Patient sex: M
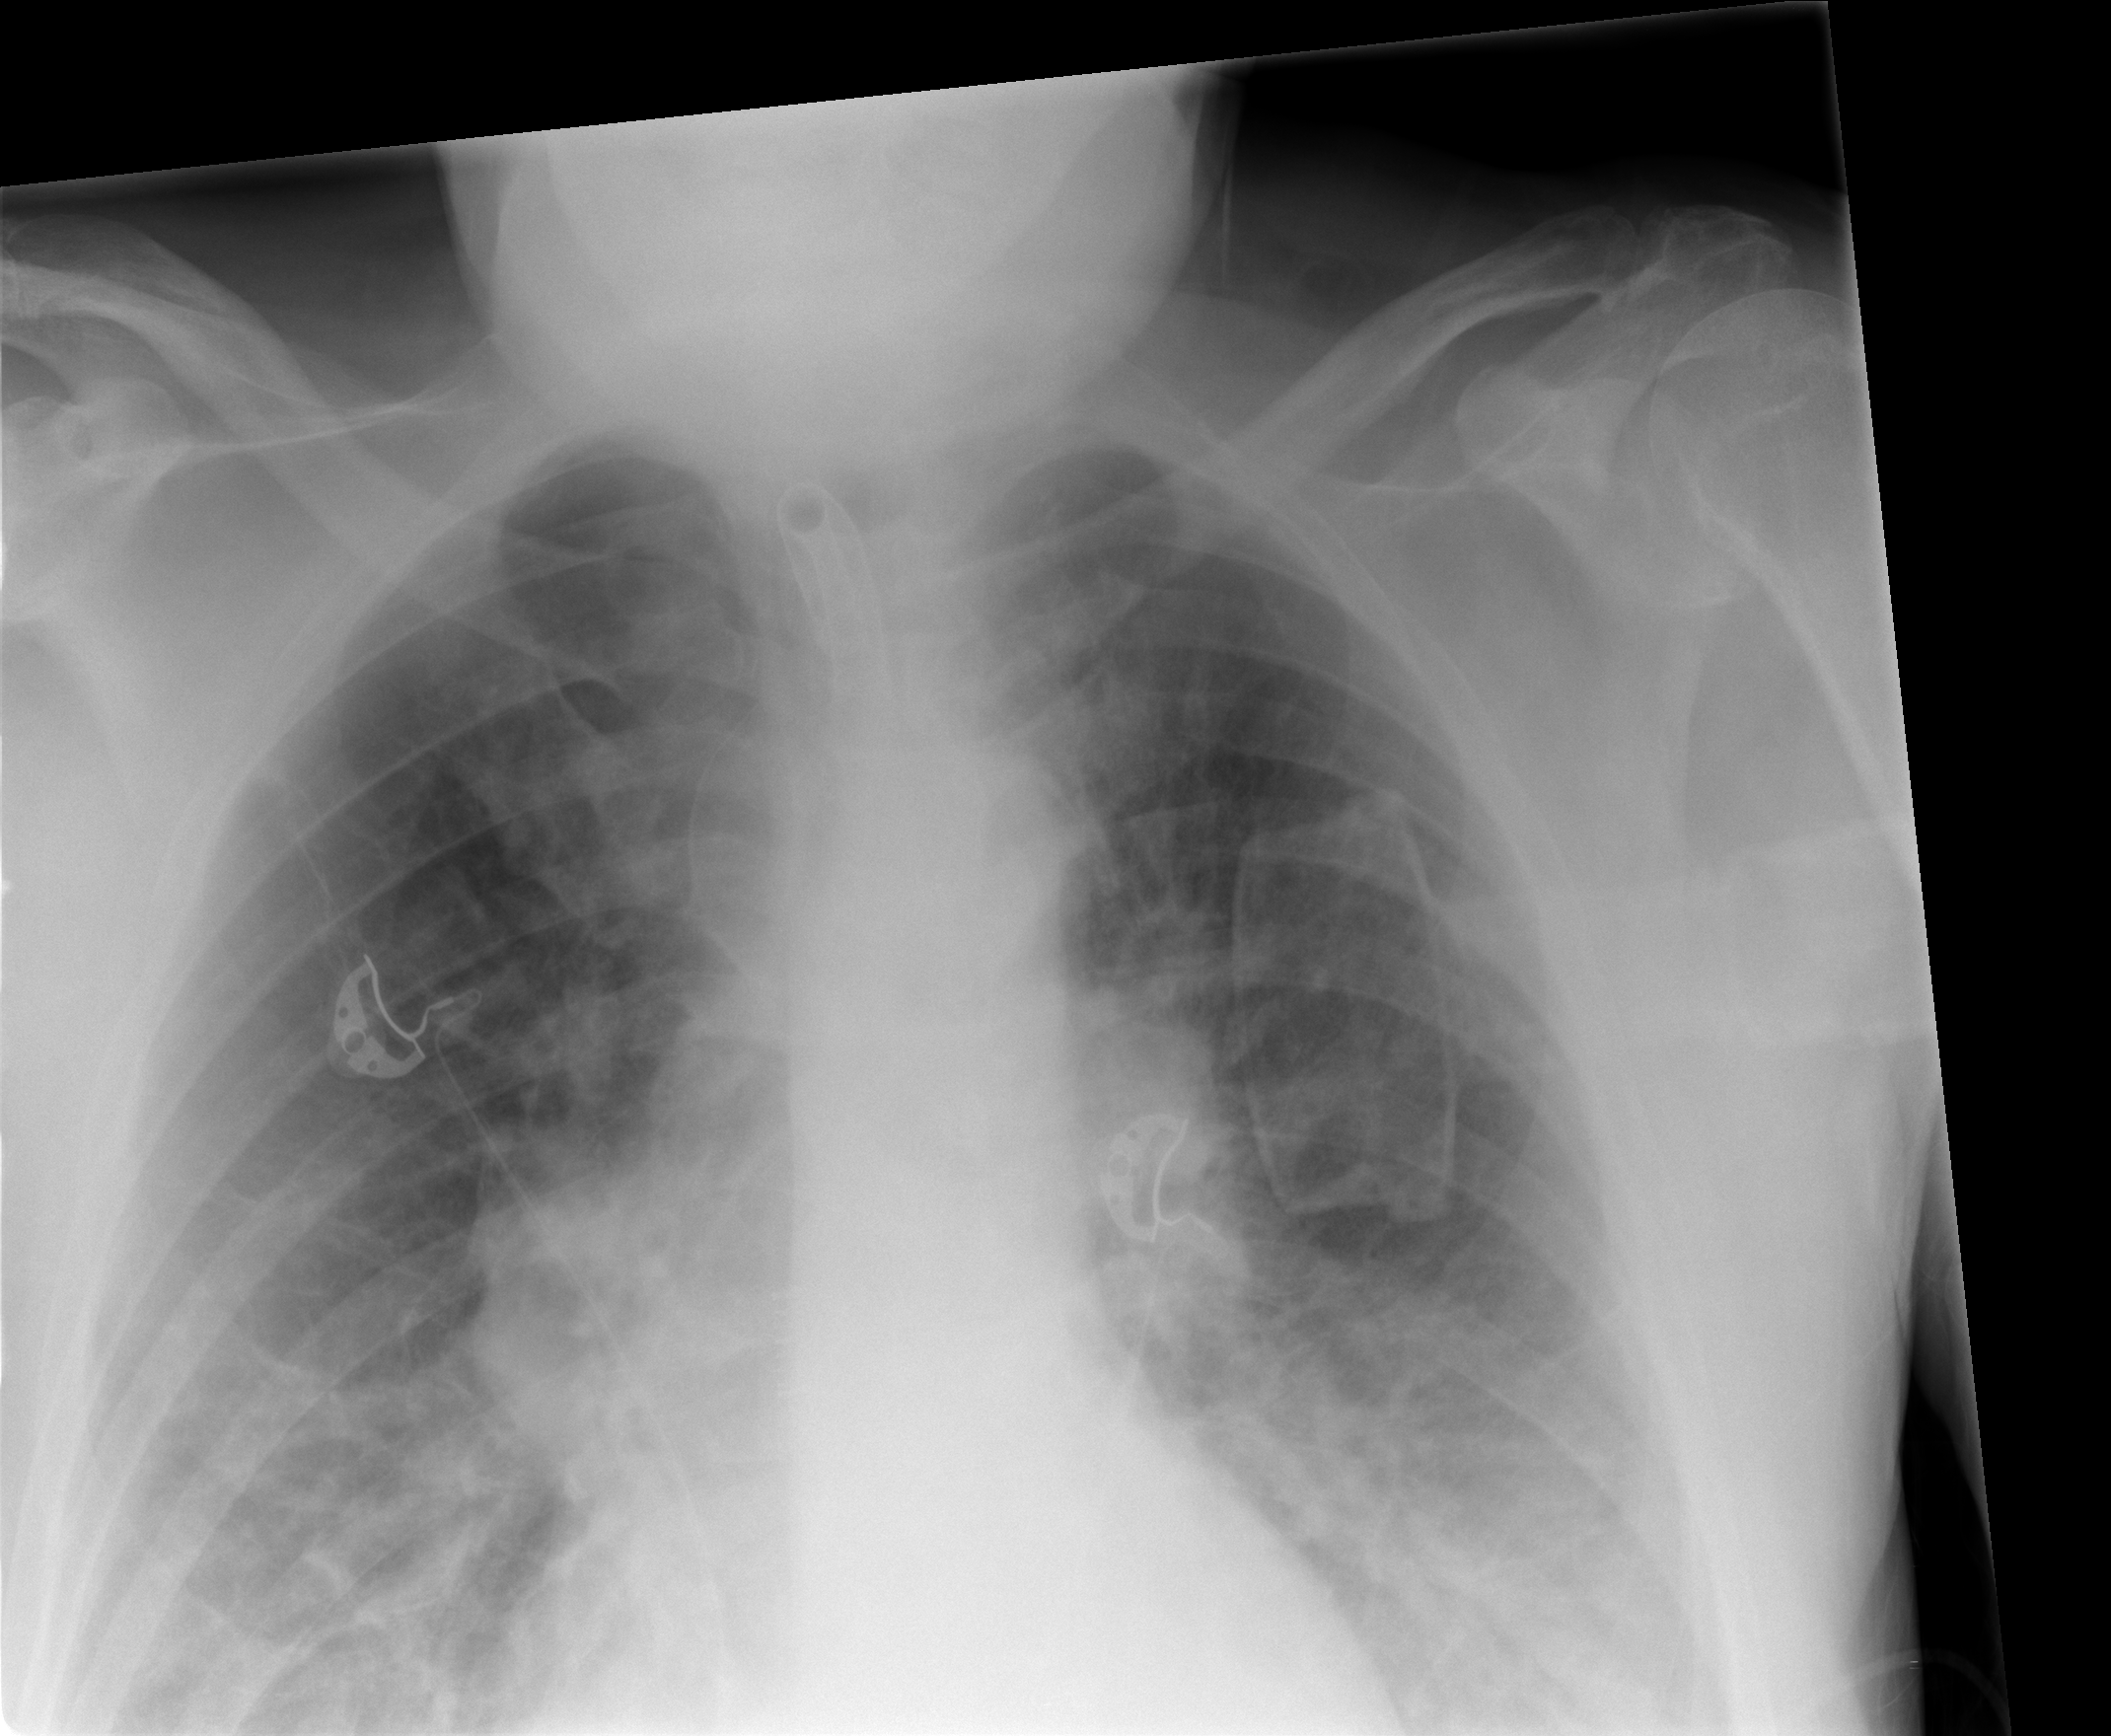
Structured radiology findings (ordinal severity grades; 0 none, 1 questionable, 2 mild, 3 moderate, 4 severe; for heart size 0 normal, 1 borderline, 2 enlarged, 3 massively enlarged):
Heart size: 0
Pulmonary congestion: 0
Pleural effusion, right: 0
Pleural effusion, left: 0
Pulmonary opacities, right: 1
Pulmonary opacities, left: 0
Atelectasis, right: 2
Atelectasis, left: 2